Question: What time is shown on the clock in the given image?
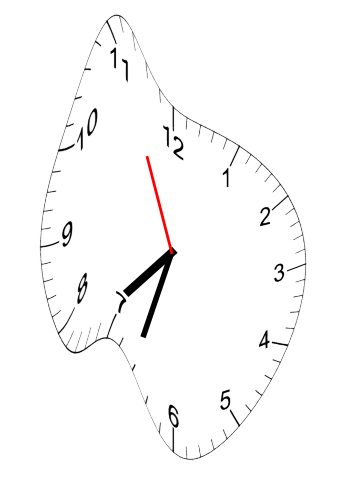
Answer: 07:32:56